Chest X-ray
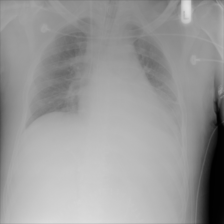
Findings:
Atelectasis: negative
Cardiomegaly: negative
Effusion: negative
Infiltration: negative
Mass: negative
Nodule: negative
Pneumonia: negative
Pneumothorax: negative
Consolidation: negative
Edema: negative
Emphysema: negative
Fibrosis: negative
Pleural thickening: negative
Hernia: negative